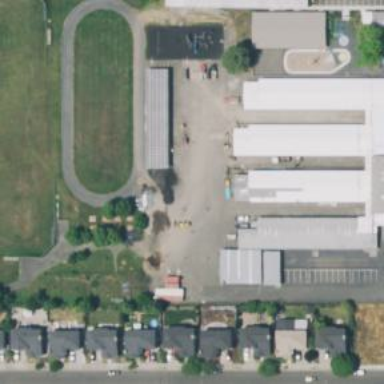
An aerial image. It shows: Elementary School.